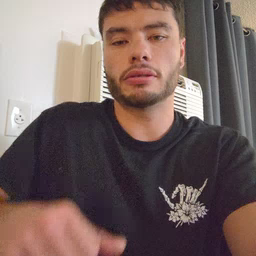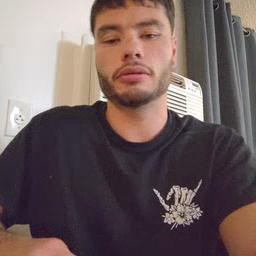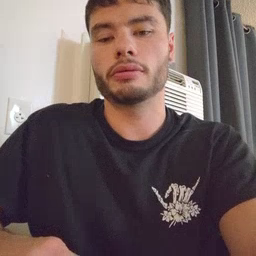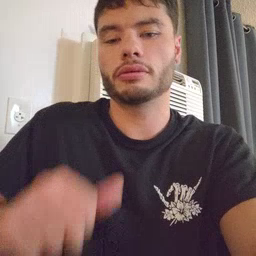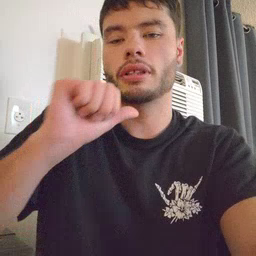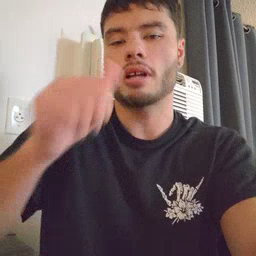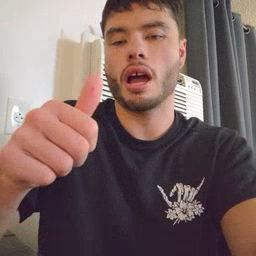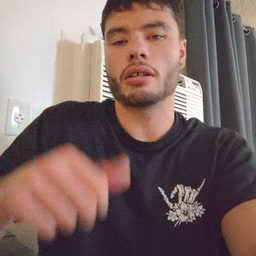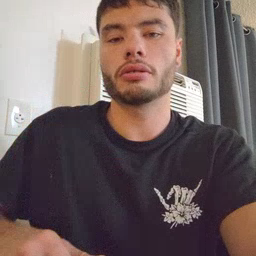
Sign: not